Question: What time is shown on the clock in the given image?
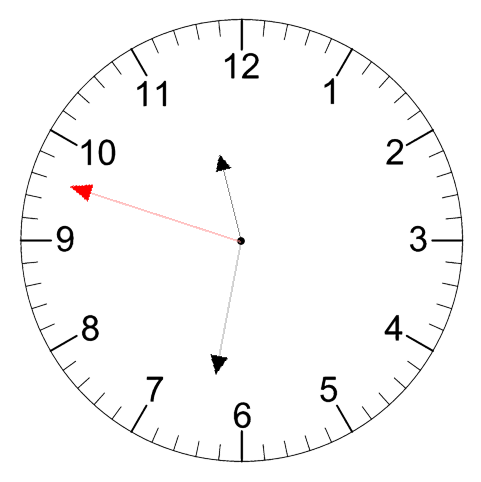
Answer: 11:31:48